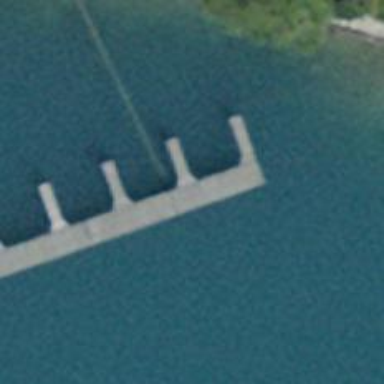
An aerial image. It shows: Man-made pier.